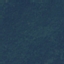
Land use / land cover: Forest